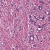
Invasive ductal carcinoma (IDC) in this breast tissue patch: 1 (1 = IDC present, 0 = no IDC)